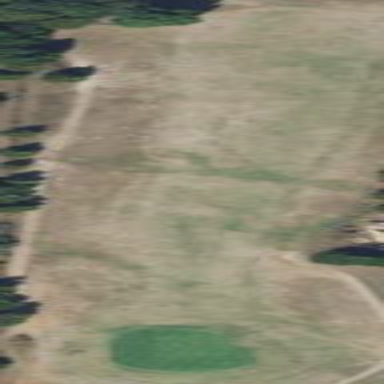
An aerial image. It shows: Golf fairway surrounded by grass.